Field crop: maize
Growth stage: 1
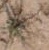
Species: salsola